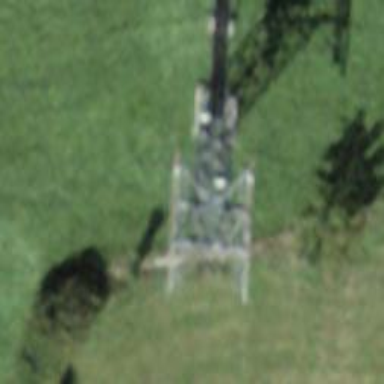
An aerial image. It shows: Pylon used for aerialway.